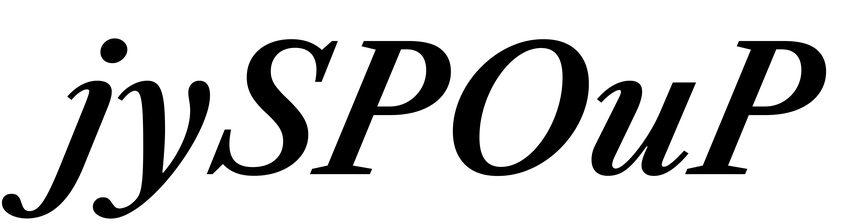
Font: LibreCaslonText-Italic_SemiBold_Italic